Question: I've been trying to create this look:

What I thought was a clever way of doing it was to create an unordered list, have the bars on the left/right use 100% of the width not taken by the logo.
Apparently, I've failed at this.
The site in question is live, and you can visit it here (to see the code I've created so far): <URL>
I've not been able to make the bars and the logo occupy the same vertical space, and I haven't been able to solve the issue of how to make them grow/shrink with the browser window while allowing the logo to 1) always stay cenetered, and 2) always have padding on the left/right (so the lines don't ever touch/go under it).
What am I doing wrong?
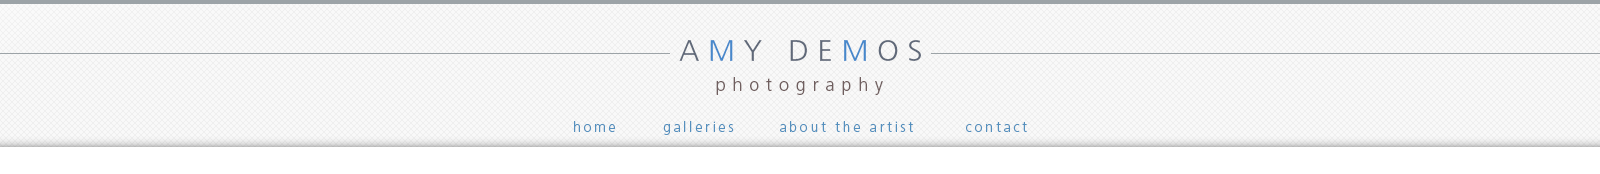
Answer: Here is how I would do it:
'''
<h1><img src="http://cdn.smugmug.com/photos/2254208423_RS5b5Z6-O.png" alt="Logo"></h1>
'''
--
'''
body {
padding-top: 3em;
}
h1 {
color: #333;
display: table;
}
h1:after,
h1:before {
background-image: -webkit-linear-gradient(transparent 40%, #87a 40%, #87a 60%, transparent 60%);
background-image: -moz-linear-gradient(transparent 40%, #87a 40%, #87a 60%, transparent 60%);
background-image: -ms-linear-gradient(transparent 40%, #87a 40%, #87a 60%, transparent 60%);
background-image: -o-linear-gradient(transparent 40%, #87a 40%, #87a 60%, transparent 60%);
background-image: linear-gradient(transparent 40%, #87a 40%, #87a 60%, transparent 60%);
content: '';
display: table-cell;
width: 50%;
/* Everything below allows us to have a little bit of space between the title and the decoration */
-webkit-background-clip: padding;
-moz-background-clip: padding;
background-clip: padding;
}
h1:after {
border-left: 1.5em solid transparent;
}
h1:before {
border-right: 1.5em solid transparent;
}
'''
And here is a live example: <URL>